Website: lowes
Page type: customer-info-address
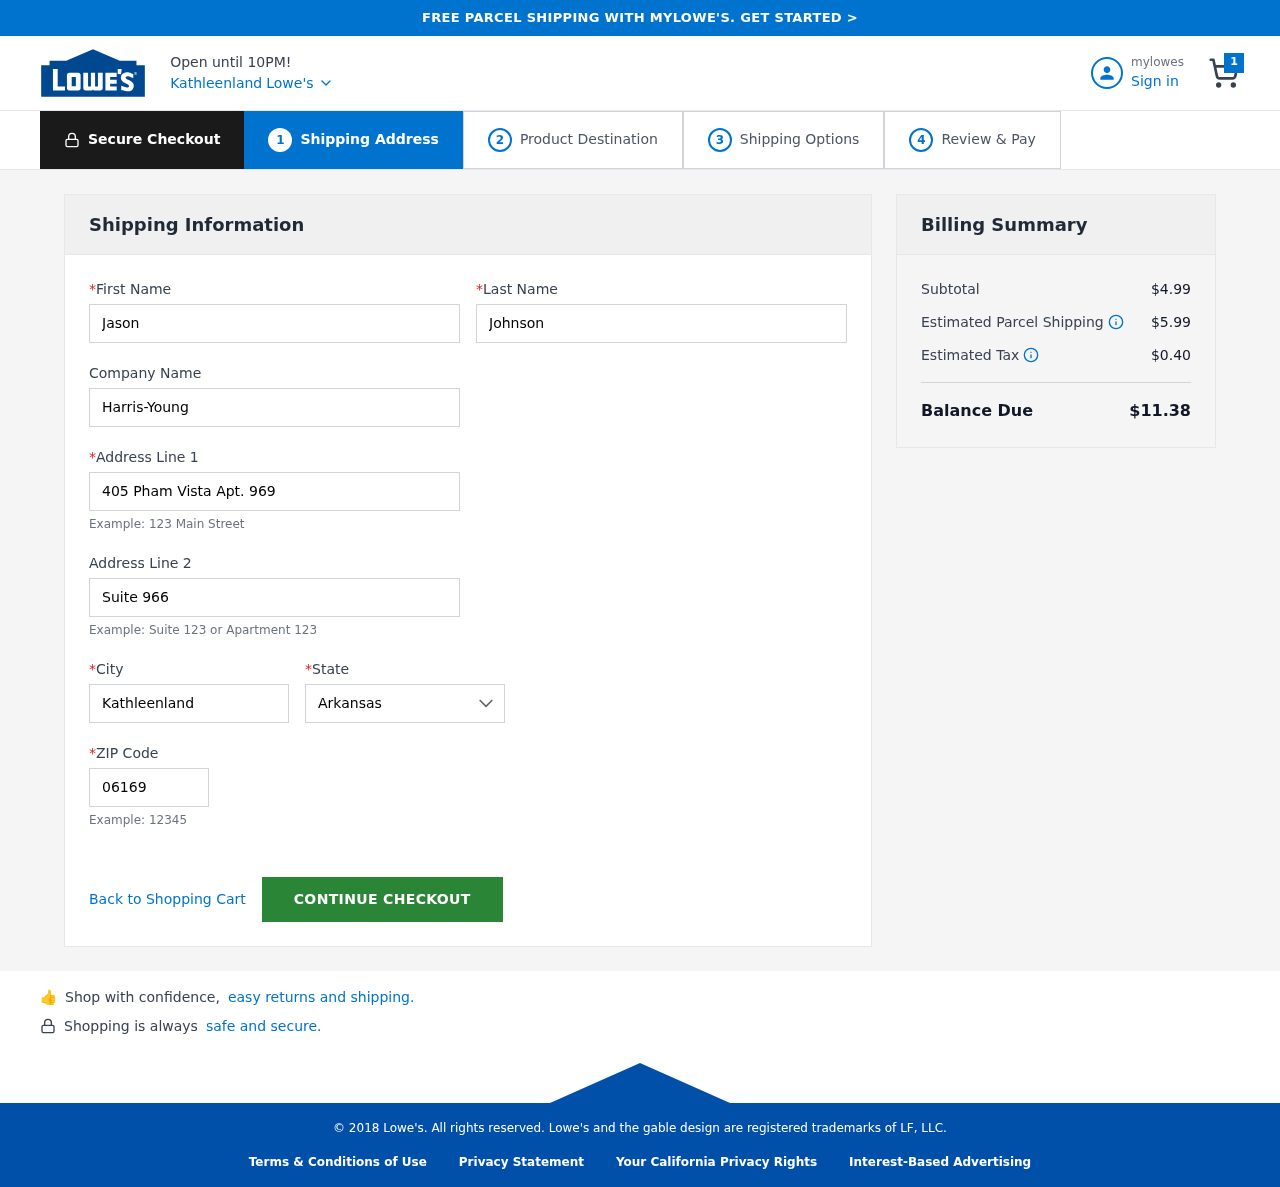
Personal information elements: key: PII_CITY
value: Kathleenland
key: PII_COMPANY
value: Harris-Young
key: PII_FIRSTNAME
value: Jason
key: PII_LASTNAME
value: Johnson
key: PII_POSTCODE
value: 06169
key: PII_STATE
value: Arkansas
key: PII_STREET
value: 405 Pham Vista Apt. 969
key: PII_STREET2
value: Suite 966
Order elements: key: ORDER_NUM_ITEMS
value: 1
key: ORDER_SUBTOTAL
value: $4.99
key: ORDER_SHIPPING_COST
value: $5.99
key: ORDER_TAX
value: $0.40
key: ORDER_TOTAL
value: $11.38